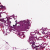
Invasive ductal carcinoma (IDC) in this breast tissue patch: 0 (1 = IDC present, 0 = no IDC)